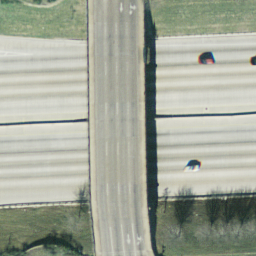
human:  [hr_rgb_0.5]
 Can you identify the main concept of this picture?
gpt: overpass